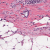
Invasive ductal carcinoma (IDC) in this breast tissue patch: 1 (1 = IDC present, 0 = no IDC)